Field crop: maize
Growth stage: 2
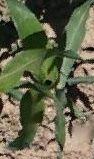
Species: maize